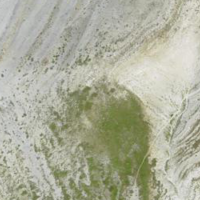
EUNIS habitat code: 48
Species observed at this site:
Leontopodium nivale